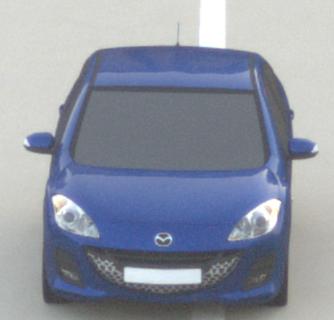
Make: Mazda
Model: 3 1.6
Detailed model: 3 (BL)
Model produced from: 2009/05
Model produced until: 2010/12
Doors: 5
Color: blue
Road condition: dry road
Daytime: sunrise or sunset
Contrast: low contrast